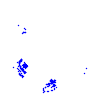
Particle: electron